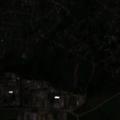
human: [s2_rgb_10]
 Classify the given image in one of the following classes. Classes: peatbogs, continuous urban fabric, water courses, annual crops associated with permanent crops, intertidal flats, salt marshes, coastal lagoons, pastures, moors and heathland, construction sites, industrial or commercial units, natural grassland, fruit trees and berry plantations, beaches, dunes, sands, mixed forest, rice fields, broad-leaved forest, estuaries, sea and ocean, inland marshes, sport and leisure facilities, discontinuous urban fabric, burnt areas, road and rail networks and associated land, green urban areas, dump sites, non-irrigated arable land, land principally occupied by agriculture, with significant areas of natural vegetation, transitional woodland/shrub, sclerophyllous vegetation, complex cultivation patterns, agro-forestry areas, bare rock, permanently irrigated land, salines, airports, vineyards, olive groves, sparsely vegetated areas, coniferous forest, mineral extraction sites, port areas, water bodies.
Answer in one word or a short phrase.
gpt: discontinuous urban fabric, industrial or commercial units, pastures, land principally occupied by agriculture, with significant areas of natural vegetation